Interaction volume radius: 10 \u00c5
Interaction volume height: 35 \u00c5
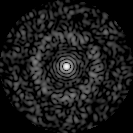
Disorder parameter: 0.8538